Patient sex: M
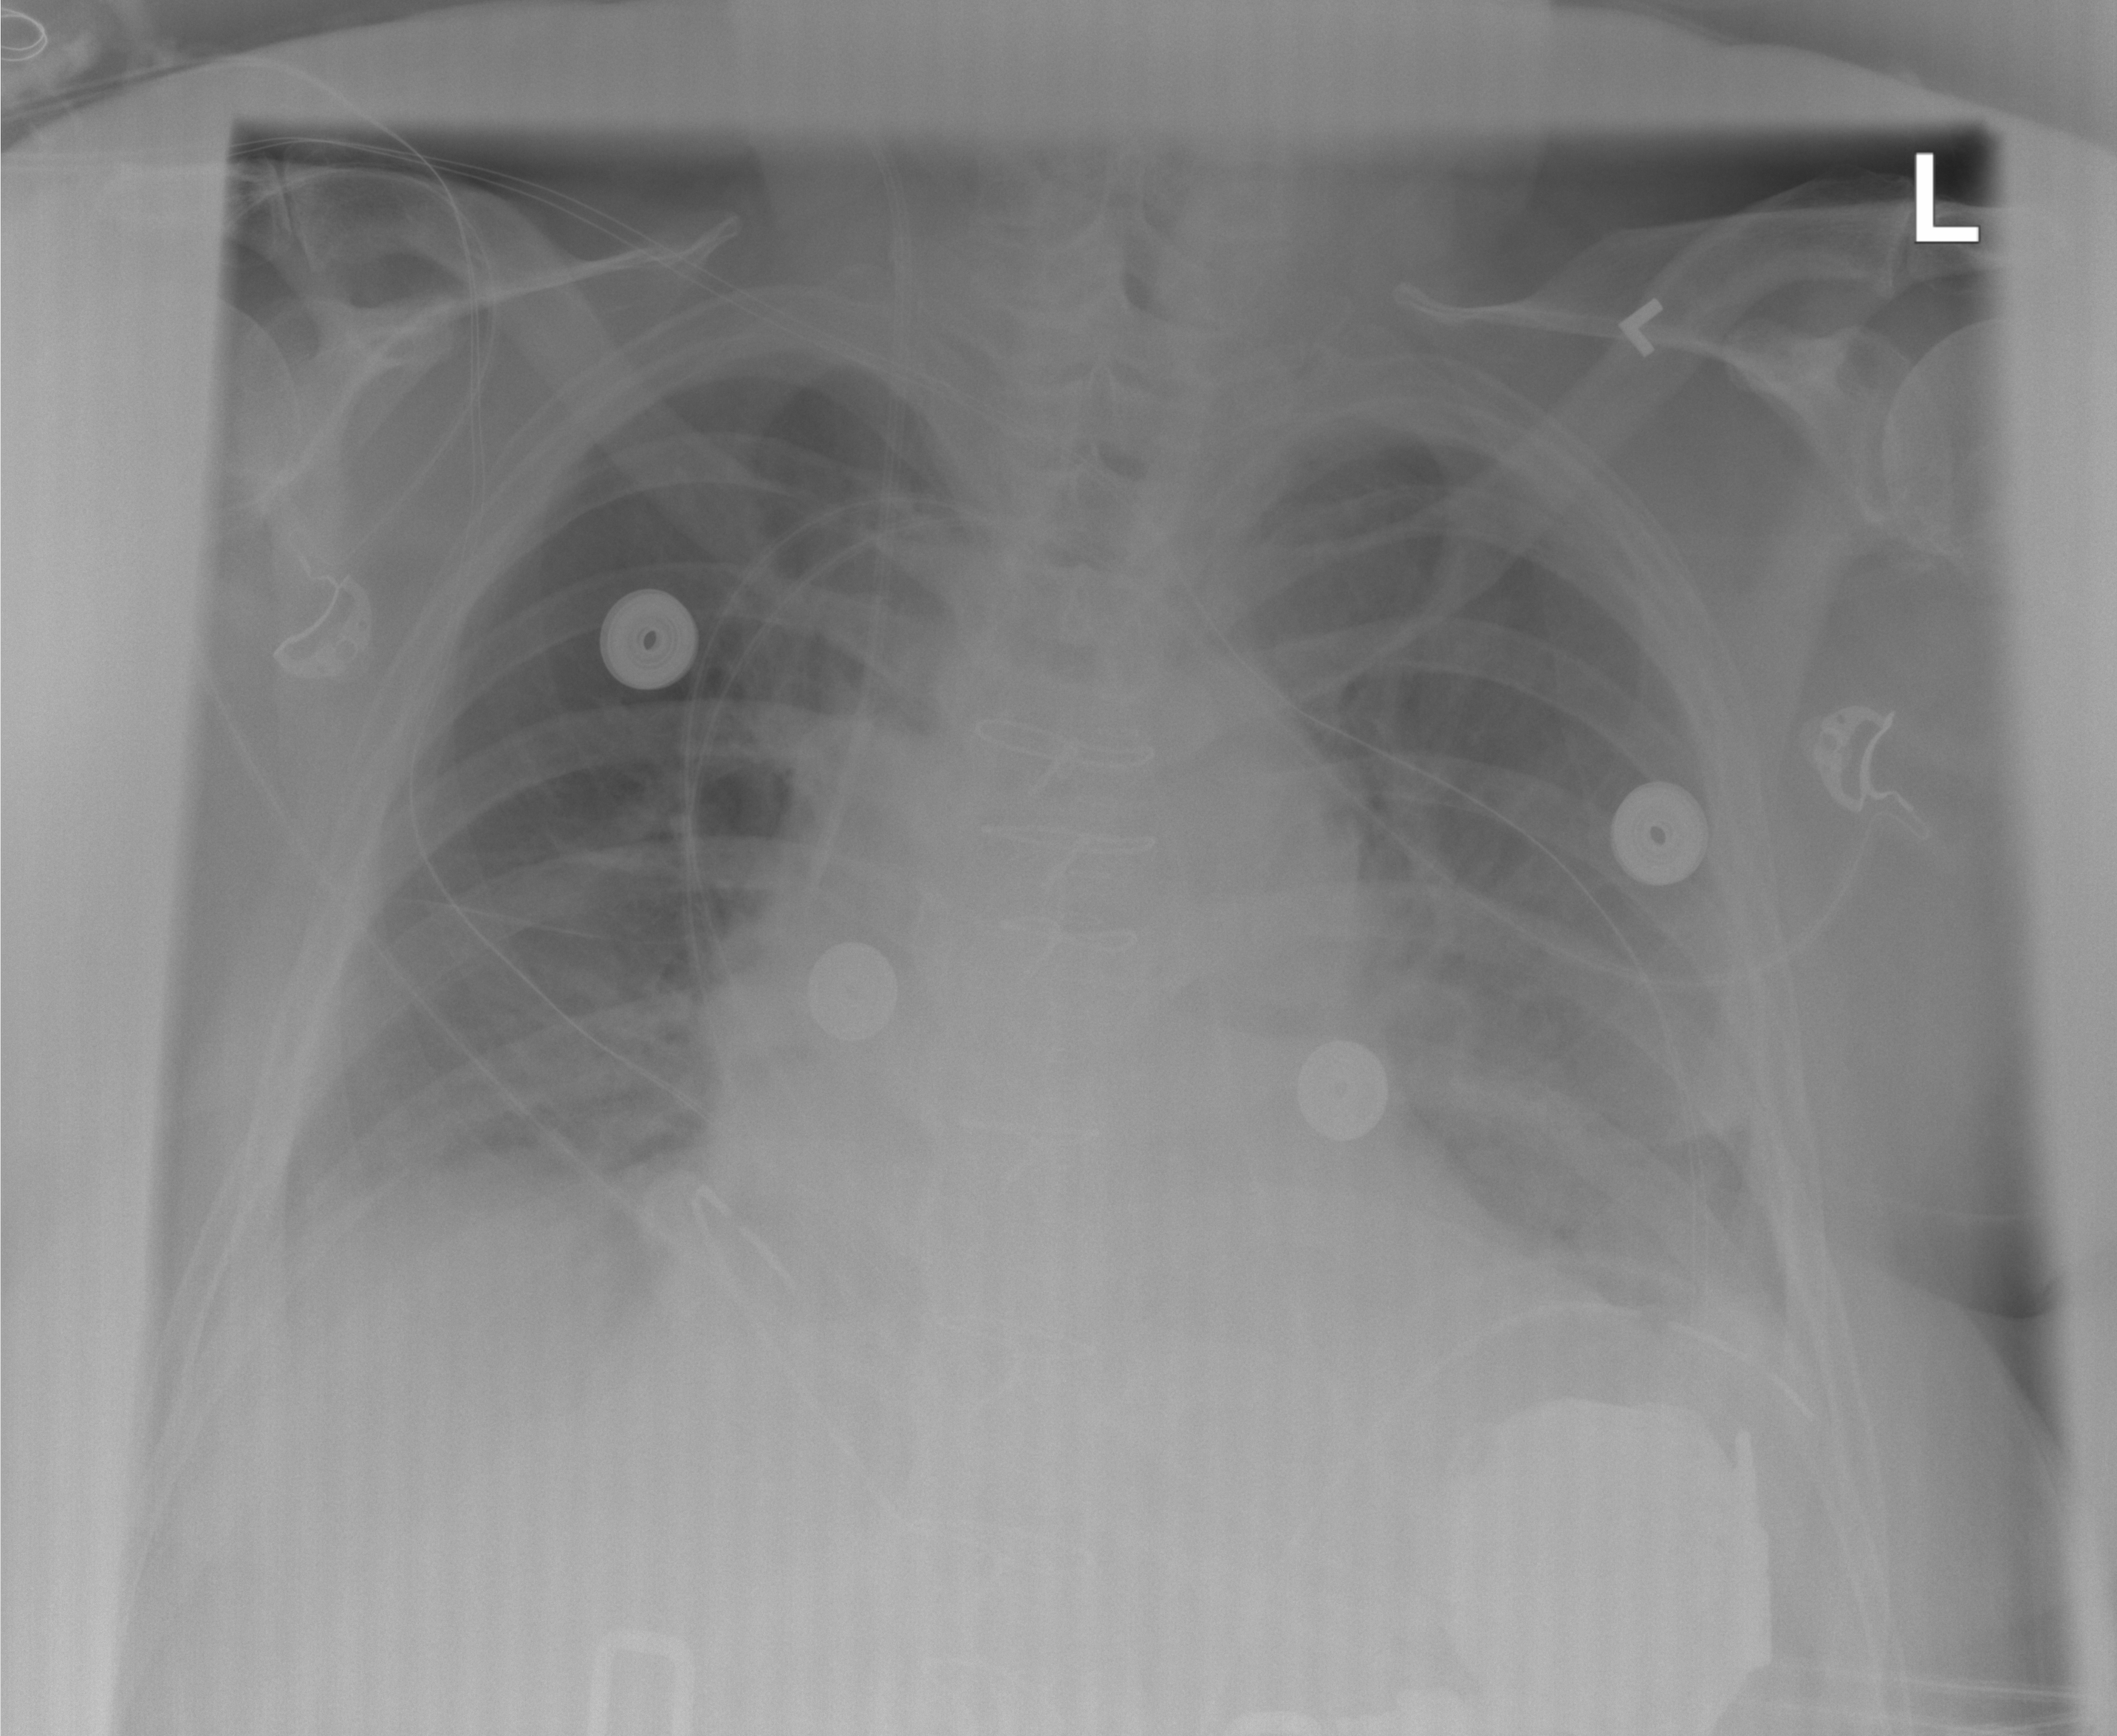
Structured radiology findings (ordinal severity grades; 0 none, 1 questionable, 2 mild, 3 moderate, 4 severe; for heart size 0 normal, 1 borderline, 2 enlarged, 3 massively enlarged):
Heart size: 1
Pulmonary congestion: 2
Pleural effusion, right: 1
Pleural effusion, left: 2
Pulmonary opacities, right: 0
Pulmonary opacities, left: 0
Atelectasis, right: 2
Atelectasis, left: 2